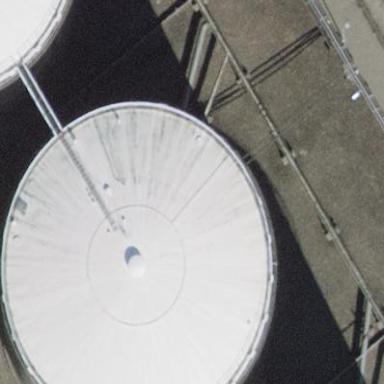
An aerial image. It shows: Storage tank which is man-made.